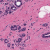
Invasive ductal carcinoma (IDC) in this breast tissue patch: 0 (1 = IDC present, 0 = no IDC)